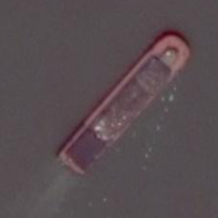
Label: civil